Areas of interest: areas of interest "Happy Water Cube"
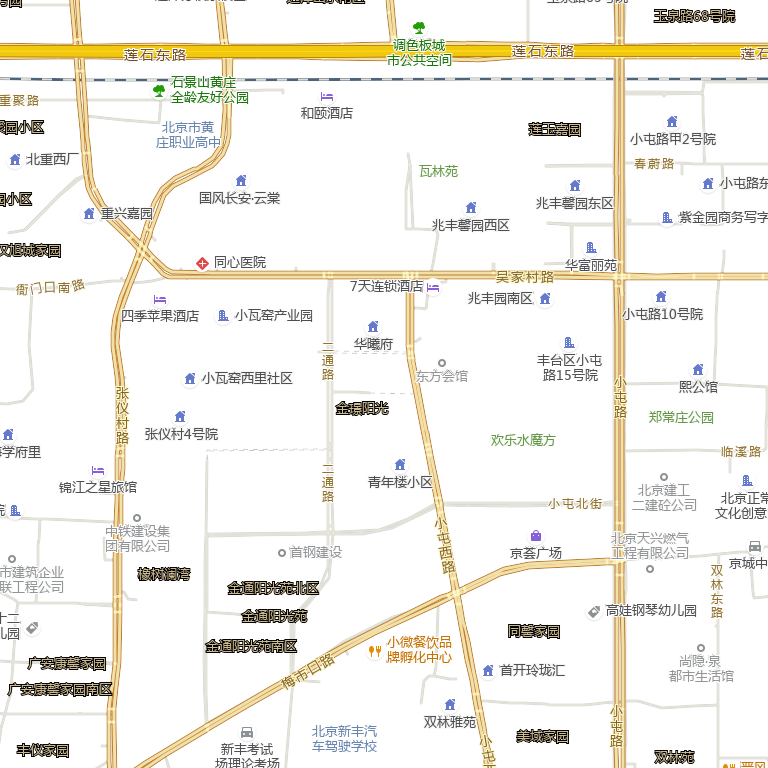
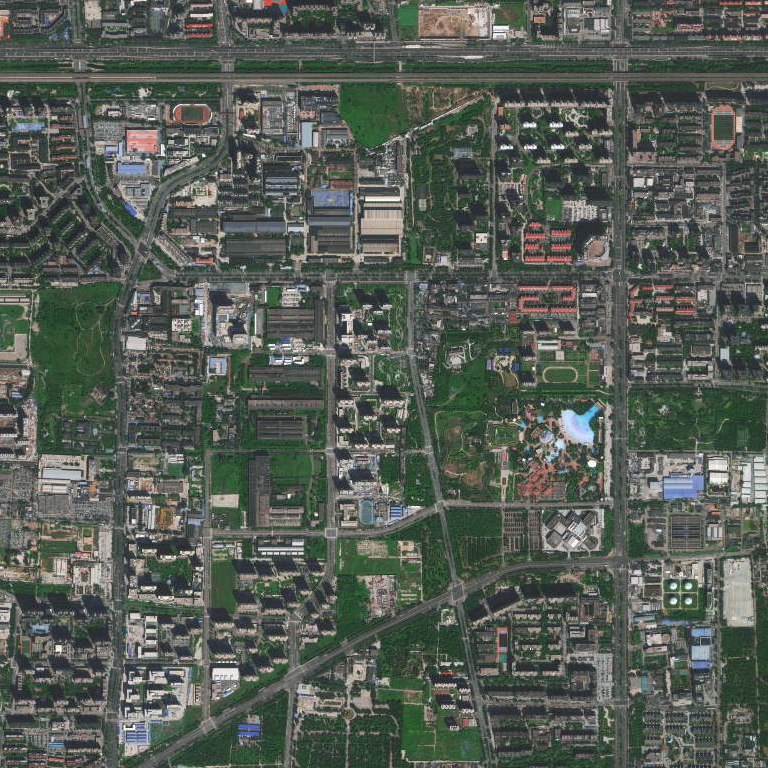